Question: I have a data in a table as shown in the first column (Input) and would like to update as shown in column (Results).
Please note there is a space on both sides of the operator (+, -, /, *).
Only these four arithmetic operators would be used. Except, operators and numerals, other words should be enclosed by [ ].
Please do help me to achieve this either using query or using user defined function or stored procedure.

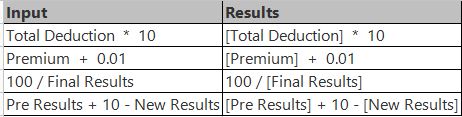
Answer: # This can be achieved in a single, set based statement without user defined functions or while loops, utilising four derived tables in a CTE, for xml and windowed functions.
The process is as follows:
1. Create a table with 10 rows in.
2. Self join that table to itself several times to generate a large number of rows (10 * 10 * 10 etc) and use row_number to create an incremental tally table.
3. Use the tally table to split the input string in a set based manner.
4. Use lag and lead to work out if you need to add a [ or ] character.
5. Concatenate the string back together.
---
'''
declare @t table(id int,input varchar(155));
insert into @t values (1,'Total Deduction * 10'),(2,'Premium + 0.01'),(3,'100 / Final Results'),(4,'Pre Results + 10 - New Result');
with t(t) as (select 1 union all select 1 union all select 1 union all select 1 union all select 1 union all select 1 union all select 1 union all select 1 union all select 1 union all select 1)
,n(n) as (select top(select max(len(input)) from @t) row_number() over (order by (select null)) from t t1, t t2, t t3, t t4, t t5)
,l as (select i.id
,i.input
,n.n
,substring(i.input,n.n,1) as l
from @t as i
join n
on len(i.input) >= n.n
)
,w as (select *
,case when n = 1 and isnumeric(l) = 0
then '[' + l
when l = ' '
and lag(l,1,'') over (partition by id order by n) in('+','-','*','/')
and isnumeric(lead(l,1,'') over (partition by id order by n)) = 0
then ' ['
when l = ' '
and isnumeric(lag(l,1,'') over (partition by id order by n)) = 0
and lead(l,1,'') over (partition by id order by n) in('+','-','*','/')
then '] '
when n = len(input) and isnumeric(l) = 0 then l + ']'
else l
end as w
from l
)
select id
,input
,(select w
from w as w2
where w.id = w2.id
for xml path(''), type
).value('.','nvarchar(max)') as Results
from w
group by id
,input
order by id
,input;
'''
Output:
'''
+----+-------------------------------+-----------------------------------+
| id | input | Results |
+----+-------------------------------+-----------------------------------+
| 1 | Total Deduction * 10 | [Total Deduction] * 10 |
| 2 | Premium + 0.01 | [Premium] + 0.01 |
| 3 | 100 / Final Results | 100 / [Final Results] |
| 4 | Pre Results + 10 - New Result | [Pre Results] + 10 - [New Result] |
+----+-------------------------------+-----------------------------------+
'''